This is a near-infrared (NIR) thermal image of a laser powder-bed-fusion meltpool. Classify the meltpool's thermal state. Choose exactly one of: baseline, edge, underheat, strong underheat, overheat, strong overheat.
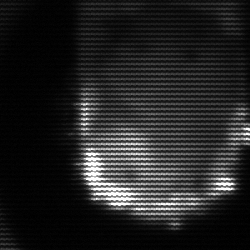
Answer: baseline